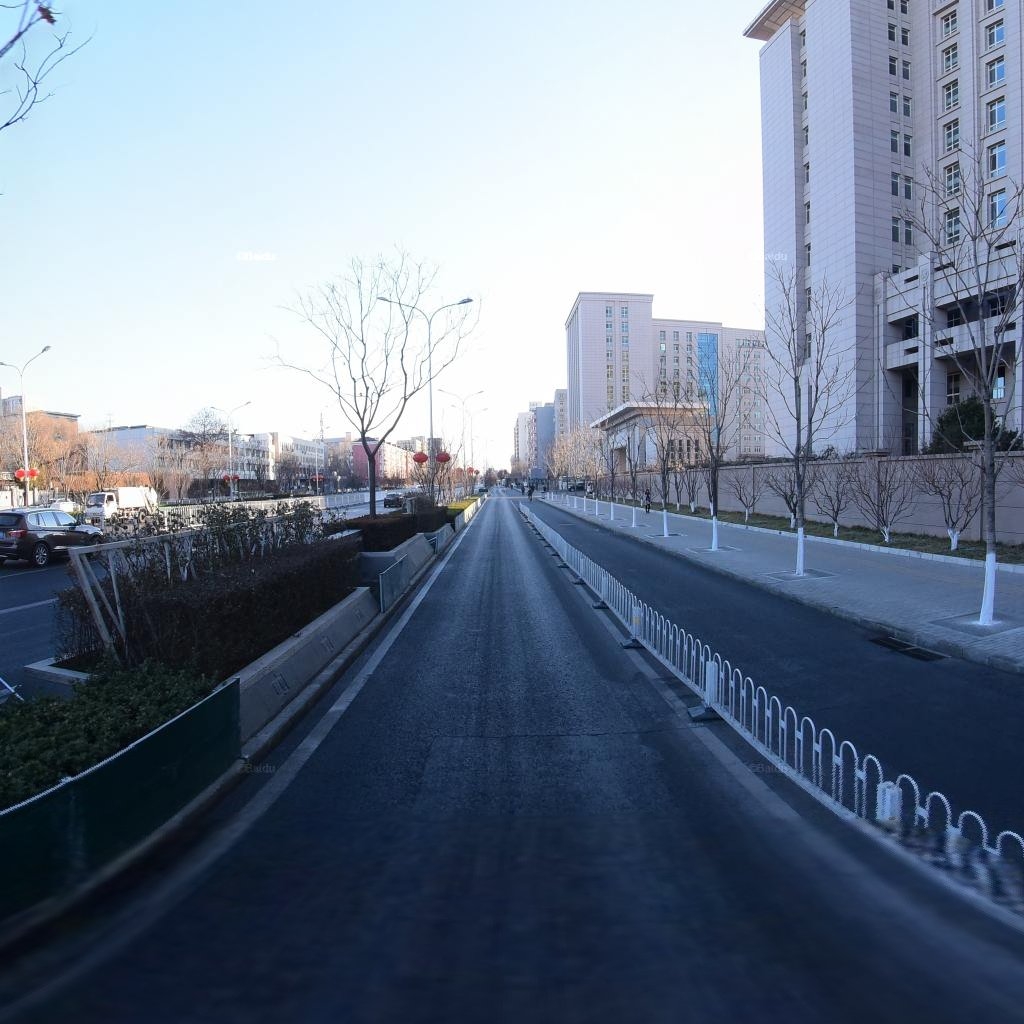
Region: Dongcheng
Road damage annotations: longitudinal crack, transverse crack, transverse crack